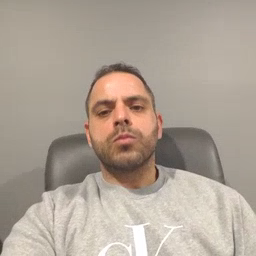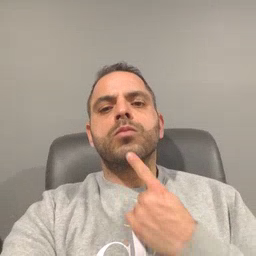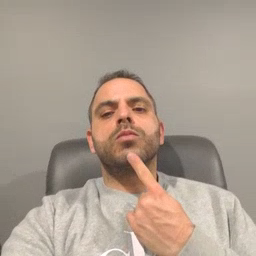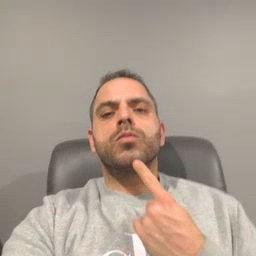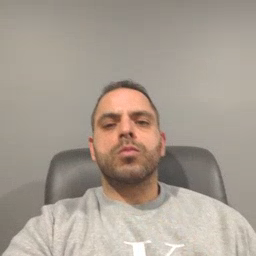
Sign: chin